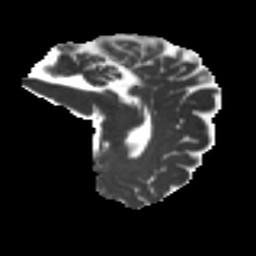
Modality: MD
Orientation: sagittal
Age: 49
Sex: female
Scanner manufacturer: ge
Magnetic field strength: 3 T
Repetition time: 7.8 s
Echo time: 0.0606 s